Brain MRI, t2w sequence, axial 2D slice.
Patient: age 29, sex F, weight 78 kg, height 1.78 m
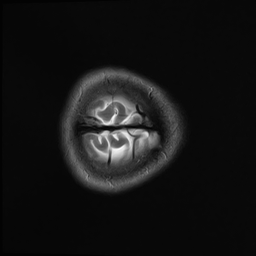